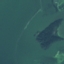
Label: SeaLake